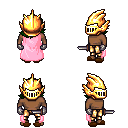
a pixel art fantasy rpg character, male body template, human, dark skin, pink cape, gold greaves, green swoop hairstyle, gold helm, metal gloves, brown slippers, dagger, four views (front, back, left, right), 2x2 character sprite sheet, small pixel art, hard edges, no anti-aliasing